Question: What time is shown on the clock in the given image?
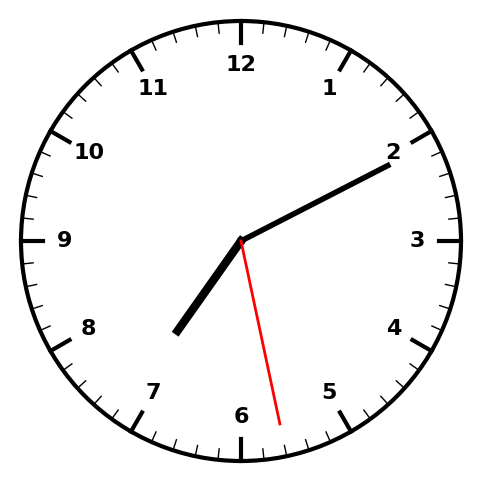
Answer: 07:10:28